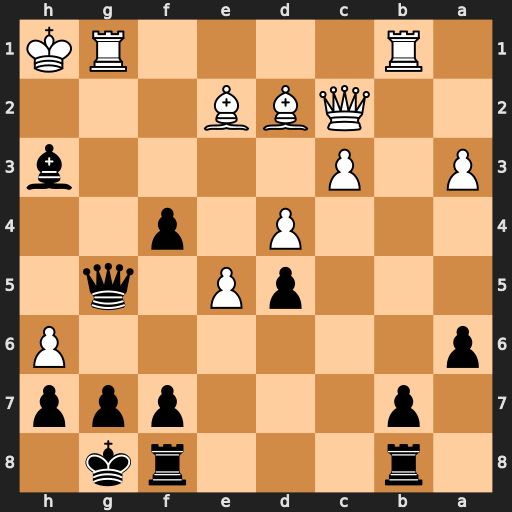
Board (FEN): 1r3rk1/1p3ppp/p6P/3pP1q1/3P1p2/P1P4b/2QBB3/1R4RK
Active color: b
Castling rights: -
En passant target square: -
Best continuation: Qxh6 Bxf4 Qxf4